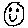
Label: smiley face